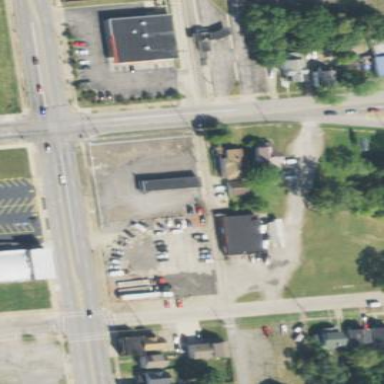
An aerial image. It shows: Car shop.